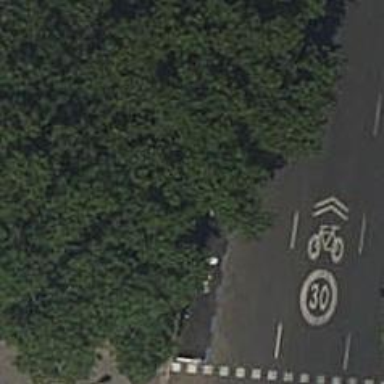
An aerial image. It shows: Motorcycle parking area.